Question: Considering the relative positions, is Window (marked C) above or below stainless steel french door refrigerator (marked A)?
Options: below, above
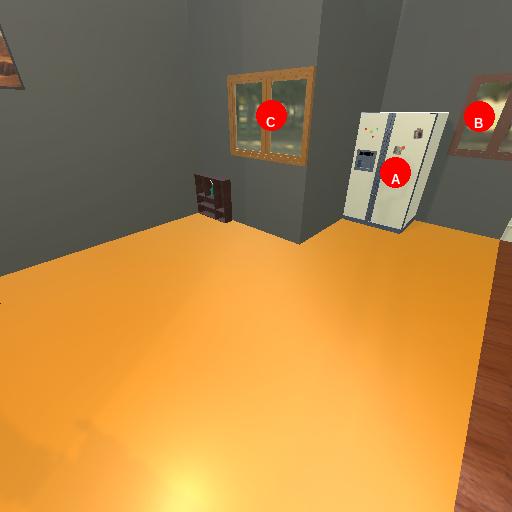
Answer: below